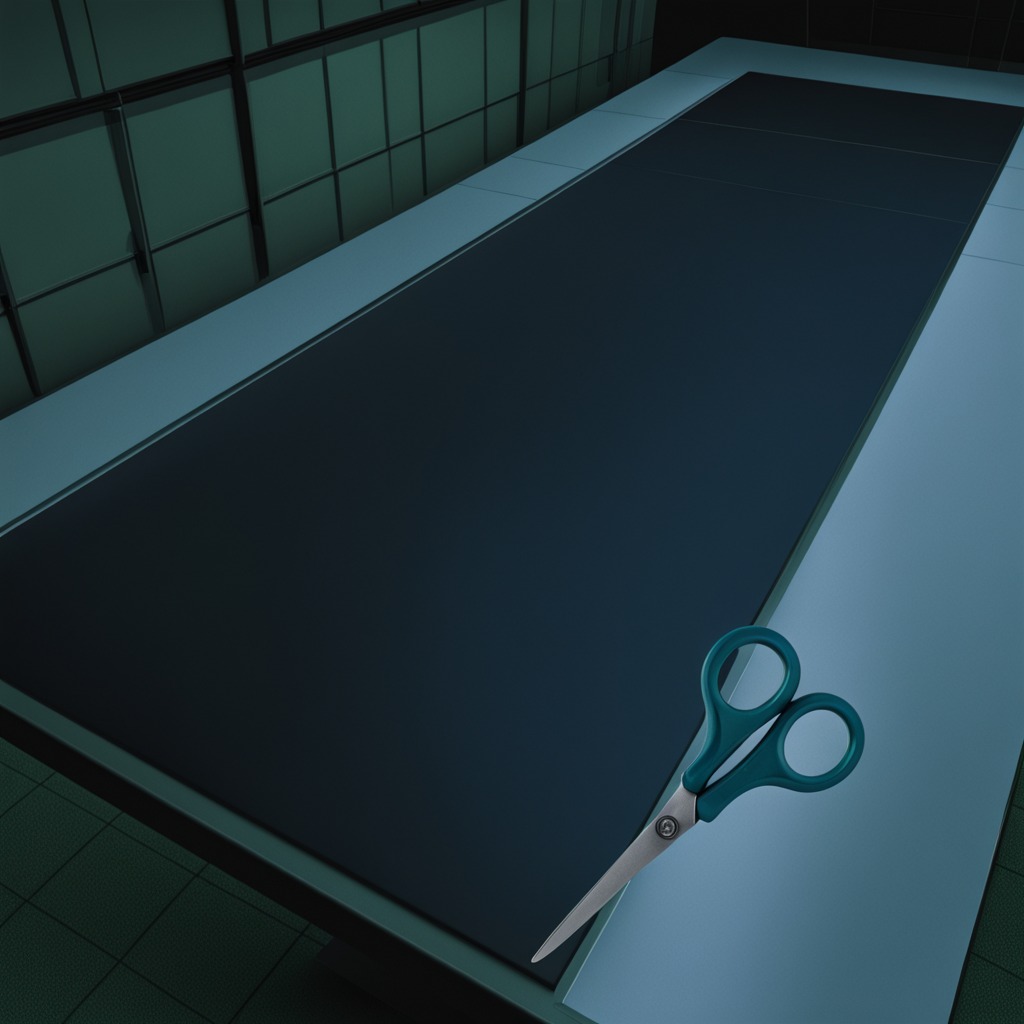
A scissor is lying on the table in the railway signal maintenance room.